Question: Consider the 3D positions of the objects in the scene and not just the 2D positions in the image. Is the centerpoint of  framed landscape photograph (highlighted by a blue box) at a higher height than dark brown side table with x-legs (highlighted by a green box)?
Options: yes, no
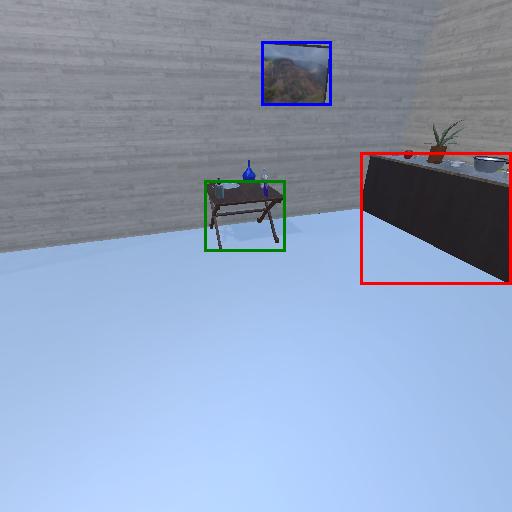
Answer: yes